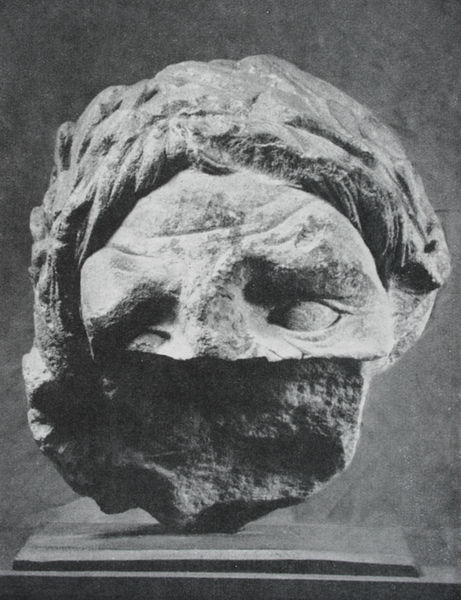
Titel: Torso eines lorbeergeschmückten Kopfes
Standort: Bari
Institution: Museo Archeologico
Schlagwörter: dunkel, kopf, schatten, weiß, frisur, grau, haar, hell, licht, marmor, nase, ohr, schwarz, stirn, augen, falten, gesicht, mensch, sockel, stein, auge, haare, augenbrauen, locken, traurig, skulptur, statue, falte, zopf, brauen, mimik, plastik, augenbraue, foto, antike, torso, schwarzweiss, augenhöhlen, stirnfalten, stirnfalte, photo, fragment, kaputt, runzeln, antik, zerstört, frsiur, schwar, sorge, teil, defekt, bruch, gebrochen, beschädigt, bruchstück, rest, bruchstelle, bruchkante